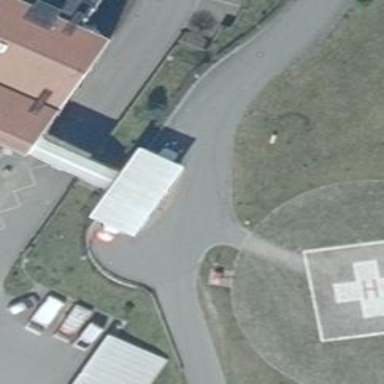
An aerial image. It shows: Entrance designated for emergency wards.